Question: I cannot find some of my commits in 'git log', but I can see it using 'git show the-SHA1-of-commit', or in . I appreciate if someone know how to retrieve these commits. My team made our own git server using gitblit, and there're some commits like <URL>

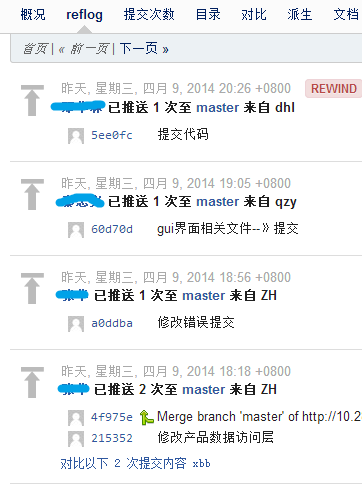
Answer: Thanks for 's tip, I've learned the useful command
'''
git reflog
'''
which will give you a good history of what's been happening on the head of your branches, you can find the lost commit in the lists, and then
'''
git cherry-pick
'''
can get the lost work back.
via <URL>